Question: I need to show a list of item in span with class "label" inside a :
'''
<td>
<span class="label label-default">My Item 1223</span>
<span class="label label-default">My Item 2378</span>
....
<span class="label label-default">My Item 898389 </span>
</td>
'''
My issue is that those span don't wrap in my table. As you can see below:

I don't know how to proceed to make it wrap in my '<td>'.
If you have any advice about how to proceed...
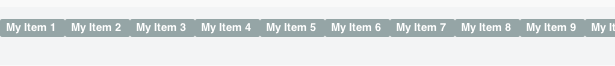
Answer: Set a max-width to your td.
'''
td {
max-width:230px;
}
'''
Also float your label to the left and change your display to 'display:block;'
'''
.label{
display:block;
float:left;
}
'''
<URL>